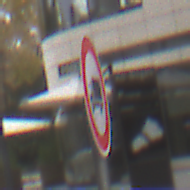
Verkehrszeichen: VerbotFuerKraftfahrzeugeUeberDreiKommaFuenfTonnen
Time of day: Midday
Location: Outdoor (Urban)
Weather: Overcast
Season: NotSpecified
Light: Natural